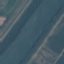
Land use / land cover: River